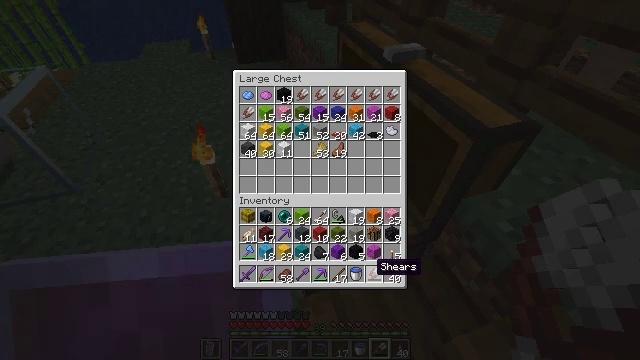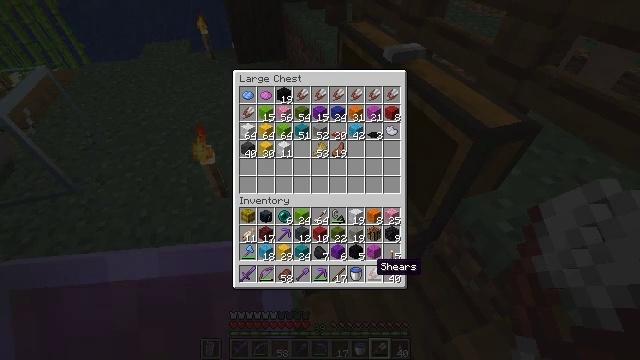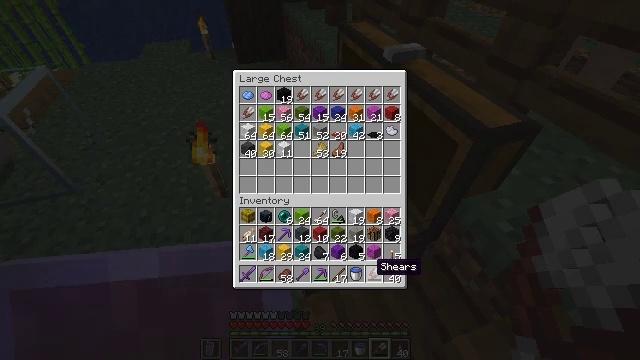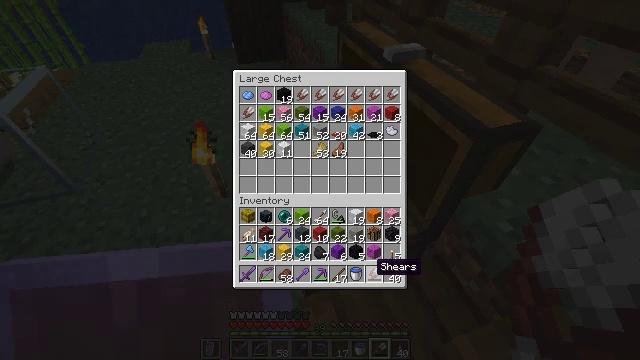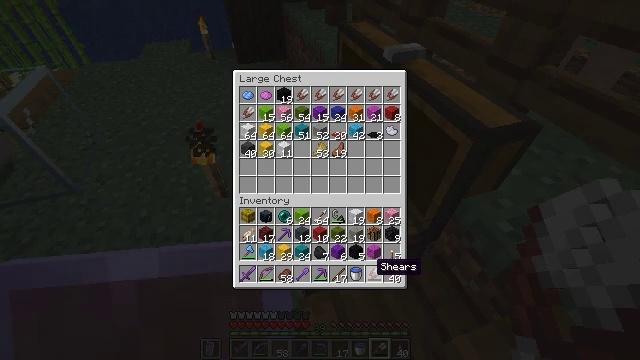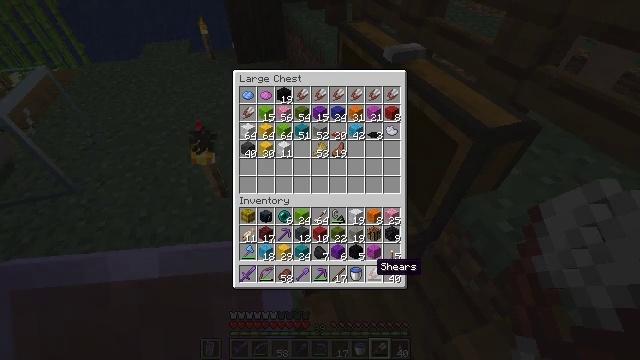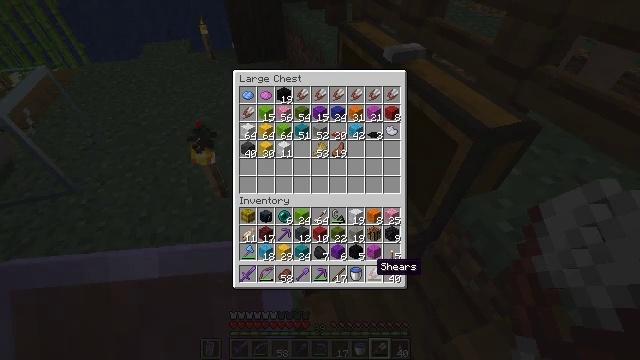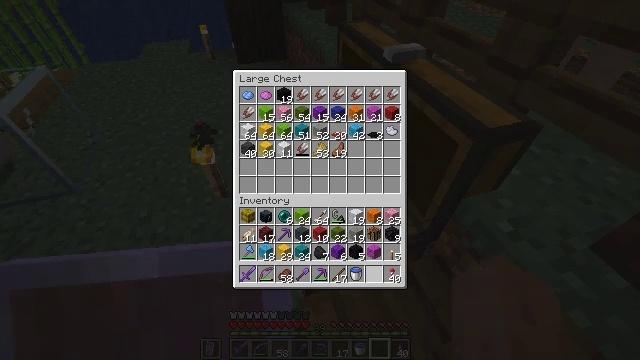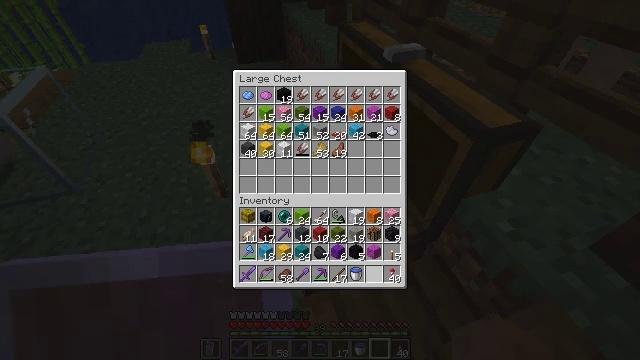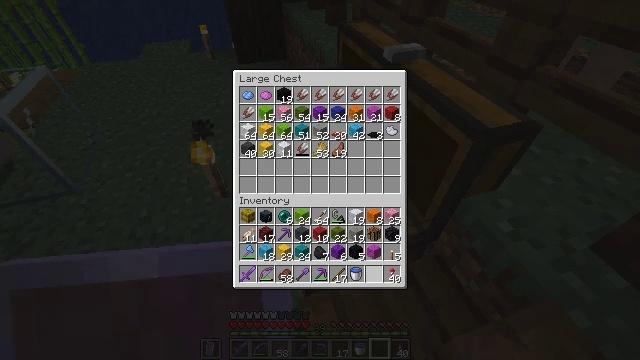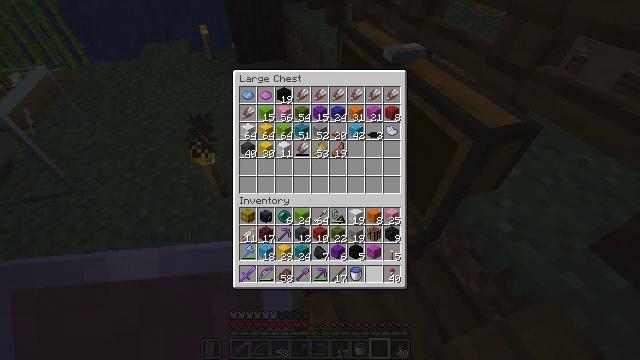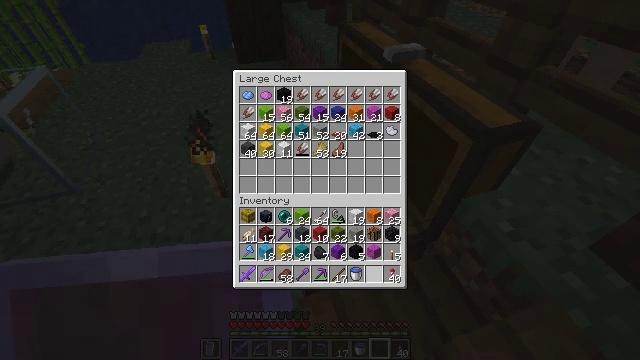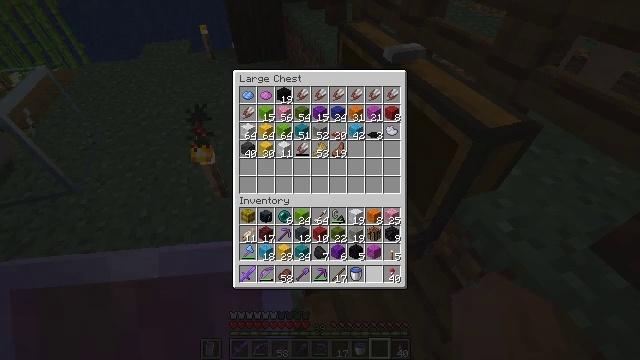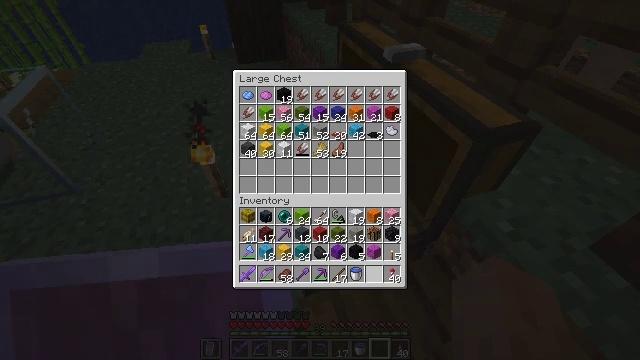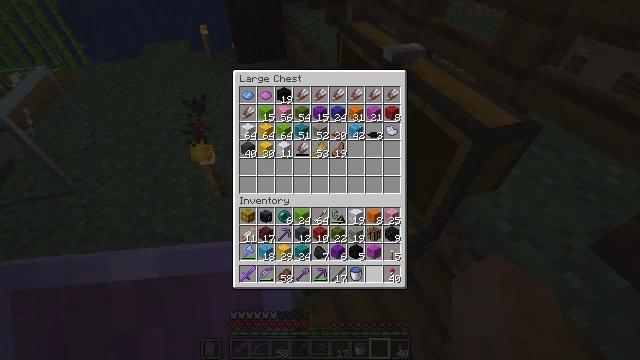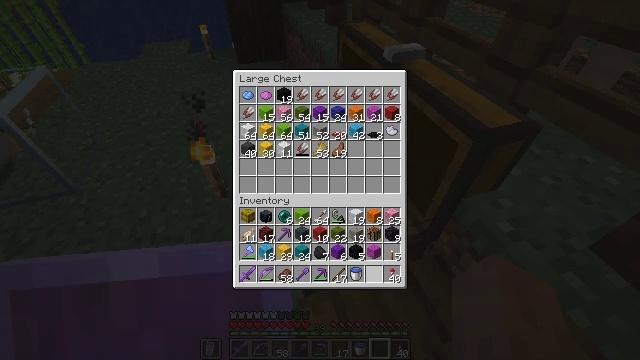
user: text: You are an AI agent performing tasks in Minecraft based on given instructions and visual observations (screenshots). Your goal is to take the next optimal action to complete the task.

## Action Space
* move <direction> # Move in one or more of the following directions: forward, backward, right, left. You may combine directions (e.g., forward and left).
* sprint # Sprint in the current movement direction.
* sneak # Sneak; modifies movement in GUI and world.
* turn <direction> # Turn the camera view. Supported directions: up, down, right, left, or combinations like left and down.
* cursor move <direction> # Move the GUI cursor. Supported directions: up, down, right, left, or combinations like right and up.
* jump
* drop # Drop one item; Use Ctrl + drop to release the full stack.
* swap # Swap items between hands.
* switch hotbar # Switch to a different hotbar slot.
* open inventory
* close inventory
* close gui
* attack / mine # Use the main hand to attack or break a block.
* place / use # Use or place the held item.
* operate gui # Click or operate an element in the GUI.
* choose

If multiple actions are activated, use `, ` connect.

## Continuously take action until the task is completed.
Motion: motion action
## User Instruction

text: craft item cyan carpet
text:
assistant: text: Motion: sneak
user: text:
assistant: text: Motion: sneak
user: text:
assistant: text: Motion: sneak
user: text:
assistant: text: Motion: sneak
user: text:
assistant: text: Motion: sneak
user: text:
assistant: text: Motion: sneak
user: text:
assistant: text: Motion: sneak, attack / mine
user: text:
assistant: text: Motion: sneak, attack / mine
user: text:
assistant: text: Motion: sneak, attack / mine
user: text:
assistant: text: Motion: sneak
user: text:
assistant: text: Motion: sneak
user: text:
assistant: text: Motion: sneak
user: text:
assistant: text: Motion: sneak
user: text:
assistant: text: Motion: sneak
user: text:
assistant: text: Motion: sneak
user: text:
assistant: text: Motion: no_op
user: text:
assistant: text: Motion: no_op
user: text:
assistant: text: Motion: no_op
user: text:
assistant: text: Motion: no_op
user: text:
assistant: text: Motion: no_op
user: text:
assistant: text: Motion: no_op
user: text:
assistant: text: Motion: no_op
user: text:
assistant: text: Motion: no_op
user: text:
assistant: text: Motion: no_op
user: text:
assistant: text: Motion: no_op
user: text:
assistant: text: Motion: no_op
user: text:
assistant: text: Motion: no_op
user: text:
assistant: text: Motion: no_op
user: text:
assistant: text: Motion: no_op
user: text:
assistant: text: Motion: no_op